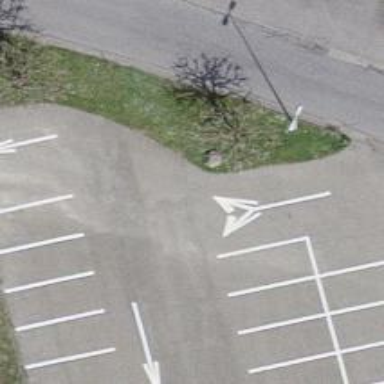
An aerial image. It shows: Parking aisle designated as service road.